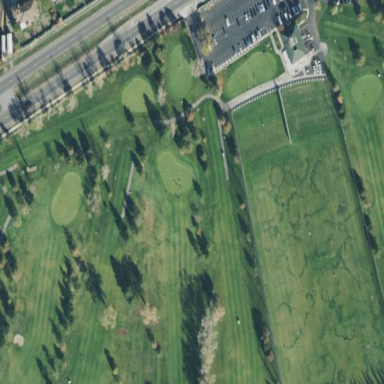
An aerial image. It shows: Grassy area designated for driving range golf.